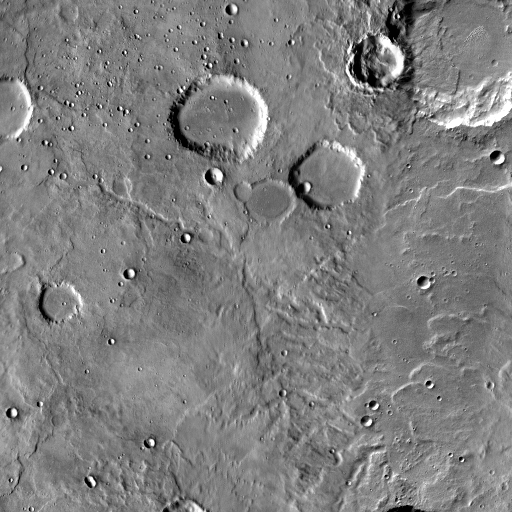
Crater classes present: Background, Other, Layered, Buried, Secondary